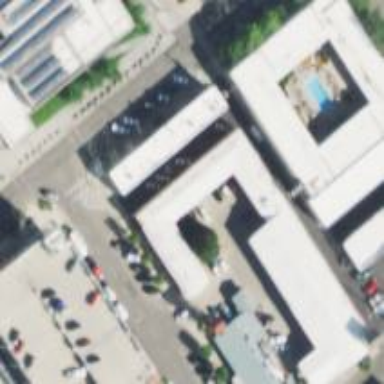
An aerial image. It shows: Hotel building.